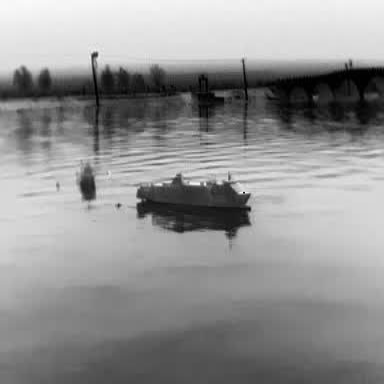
There is a container_ship in the infrared image.